Chest X-ray:
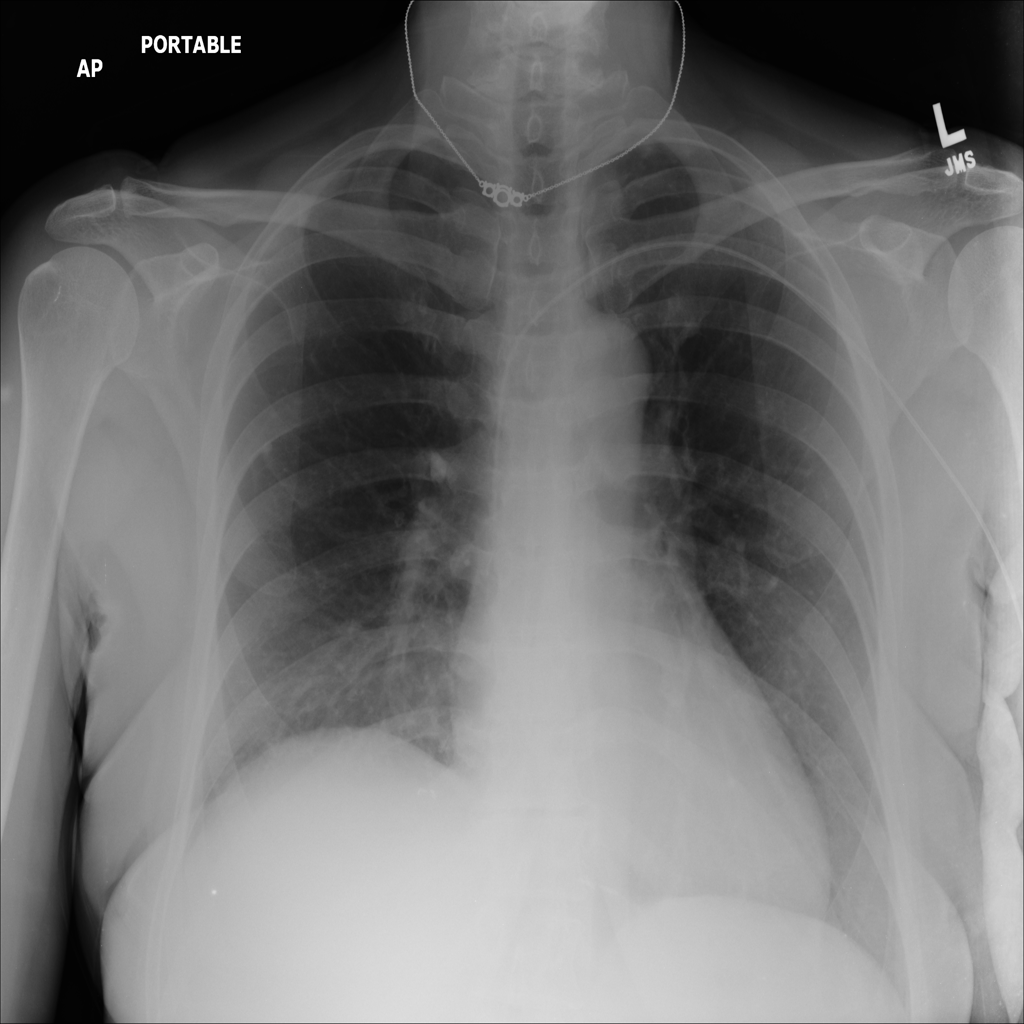
Findings: Calcification
No abnormal finding: no